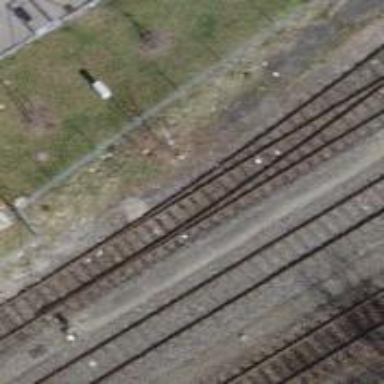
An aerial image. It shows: Single-track railway siding.